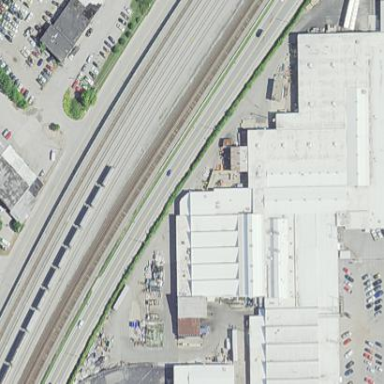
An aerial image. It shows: Industrial area.